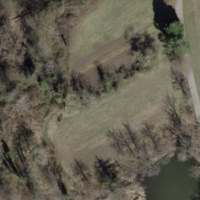
EUNIS habitat code: 25
Species observed at this site:
Alcedo atthis
Sylvia borin
Chiasmia clathrata
Aegithalos caudatus
Sylvia atricapilla
Poecile palustris
Larus michahellis
Ardea alba
Erithacus rubecula
Tringa glareola
Tringa nebularia
Tringa ochropus
Cyanistes caeruleus
Corylus avellana
Chloris chloris
Passer domesticus
Biston betularia
Passer montanus
Spatula clypeata
Mareca strepera
Mergus merganser
Milvus milvus
Milvus migrans
Locustella luscinioides
Oriolus oriolus
Xanthorhoe ferrugata
Motacilla alba
Numenius arquata
Plegadis falcinellus
Actitis hypoleucos
Anas crecca
Gallinago gallinago
Muscicapa striata
Chroicocephalus ridibundus
Phylloscopus collybita
Luscinia megarhynchos
Gallinula chloropus
Sitta europaea
Falco tinnunculus
Acrocephalus scirpaceus
Ficedula hypoleuca
Anas platyrhynchos
Alopochen aegyptiaca
Aythya ferina
Streptopelia decaocto
Ixobrychus minutus
Aythya fuligula
Regulus ignicapilla
Streptopelia turtur
Carduelis carduelis
Nycticorax nycticorax
Phalacrocorax carbo
Macaria notata
Egretta garzetta
Ciconia ciconia
Corvus corone
Haematopus ostralegus
Cygnus olor
Phragmatobia fuliginosa
Cuculus canorus
Dryocopus martius
Phoenicurus ochruros
Certhia familiaris
Phoenicurus phoenicurus
Sturnus vulgaris
Troglodytes troglodytes
Corvus frugilegus
Turdus merula
Circus aeruginosus
Tachymarptis melba
Hirundo rustica
Turdus pilaris
Sterna hirundo
Regulus regulus
Coccothraustes coccothraustes
Delichon urbicum
Certhia brachydactyla
Tachybaptus ruficollis
Podiceps cristatus
Turdus philomelos
Fulica atra
Falco subbuteo
Dendrocopos major
Acronicta rumicis
Turdus viscivorus
Buteo buteo
Dendrocoptes medius
Pica pica
Garrulus glandarius
Columba livia
Saxicola rubicola
Picus viridis
Craniophora ligustri
Idaea aversata
Motacilla cinerea
Fringilla coelebs
Tadorna tadorna
Columba palumbus
Dryobates minor
Parus major
Anser anser
Accipiter nisus